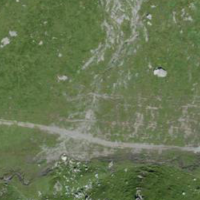
EUNIS habitat code: 23
Species observed at this site:
Pyrrhocorax pyrrhocorax
Gypaetus barbatus
Corvus corax
Accipiter nisus